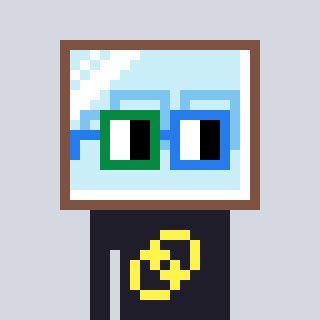
a pixel art character with square green and blue glasses, a mirror-shaped head and a grayscale-colored body on a cool background